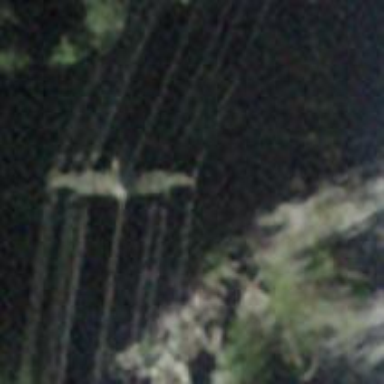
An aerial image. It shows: Concrete power pole.